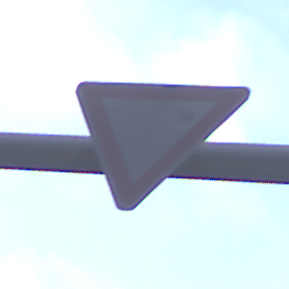
Verkehrszeichen: VorfahrtGewaehren
Umgebung: Outdoor, Urban
Tageszeit: SunriseSunset
Wetter: PartlyCloudy
Licht: Natural
Jahreszeit: NotSpecified
Kontrast: LowContrast